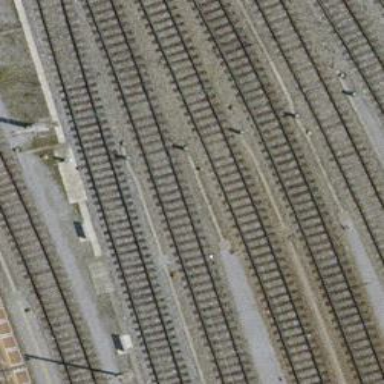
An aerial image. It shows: Railway yard.